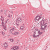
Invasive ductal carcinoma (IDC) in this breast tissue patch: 0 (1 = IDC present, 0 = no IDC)